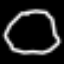
Label: octagon